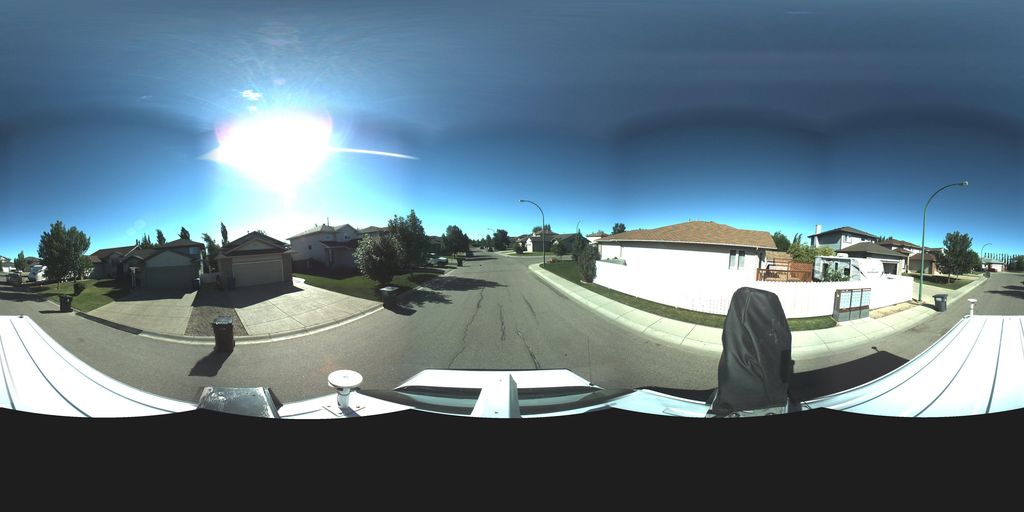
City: saskatoon